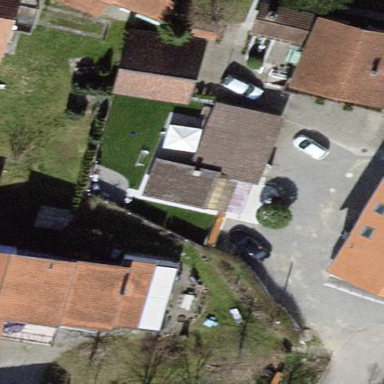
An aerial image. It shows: Garage.